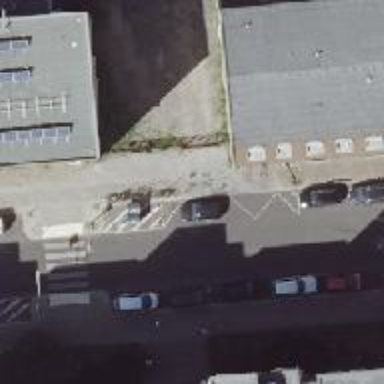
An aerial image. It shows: Residential road with asphalt surface. There are sidewalks on both sides and parking lane on the right.